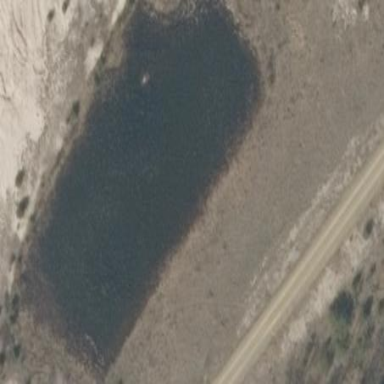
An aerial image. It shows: Pond surrounded by natural water.